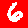
Digit: 6